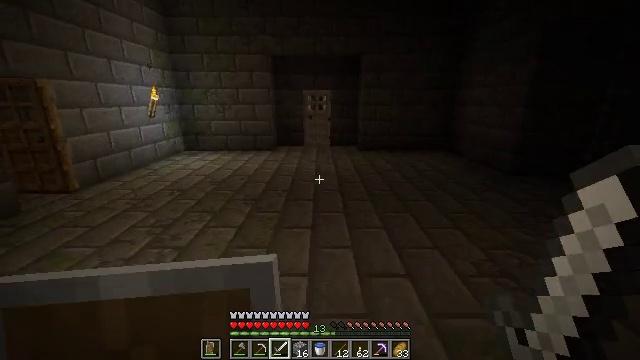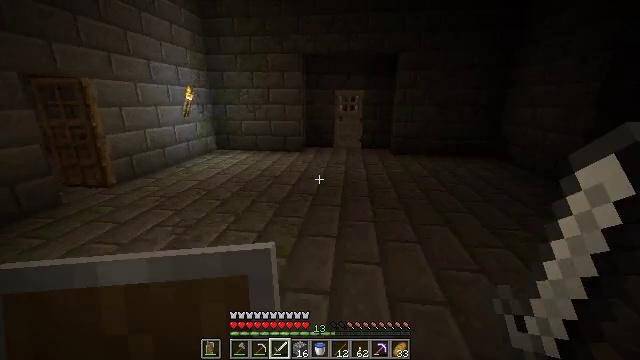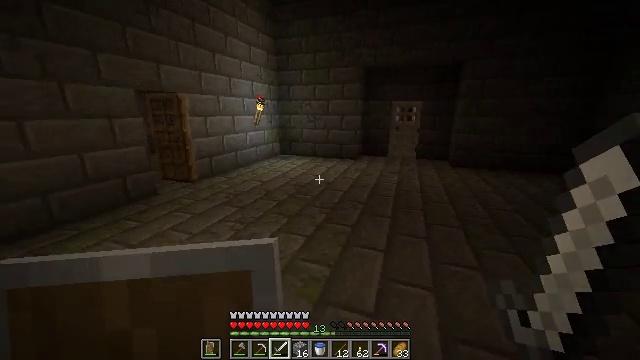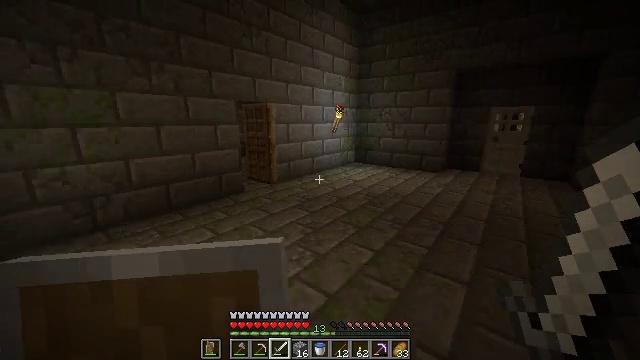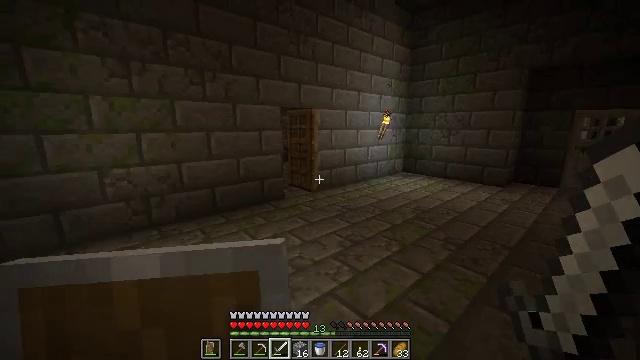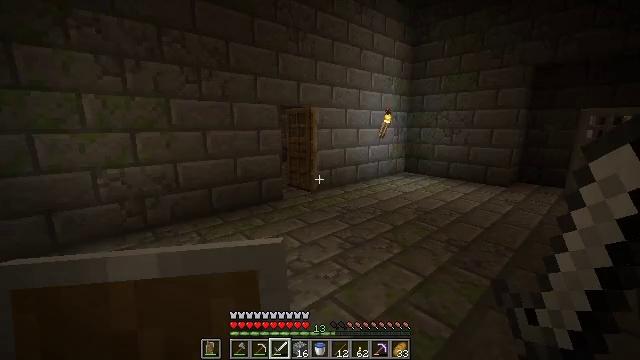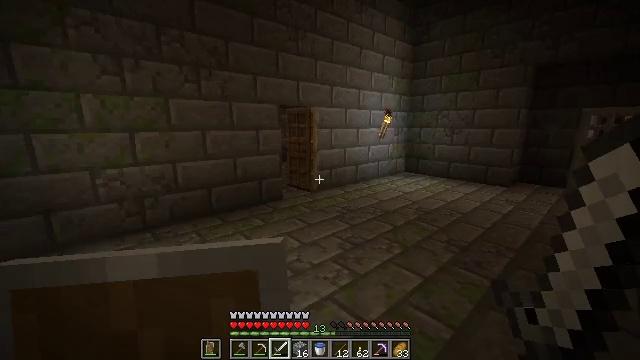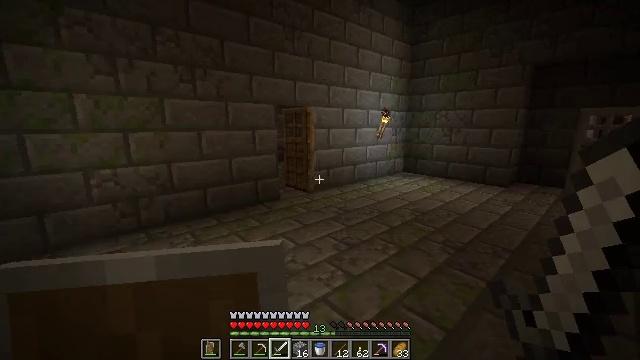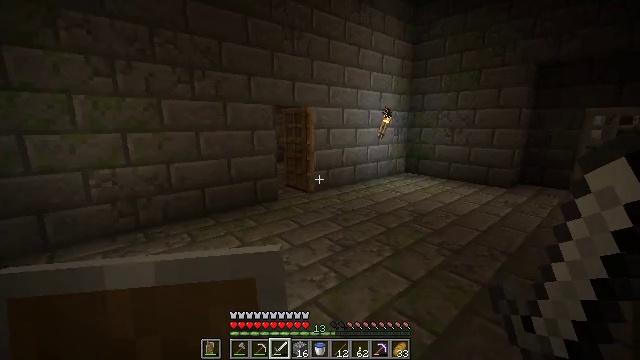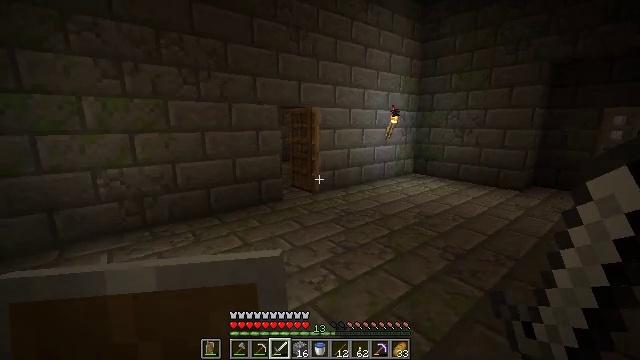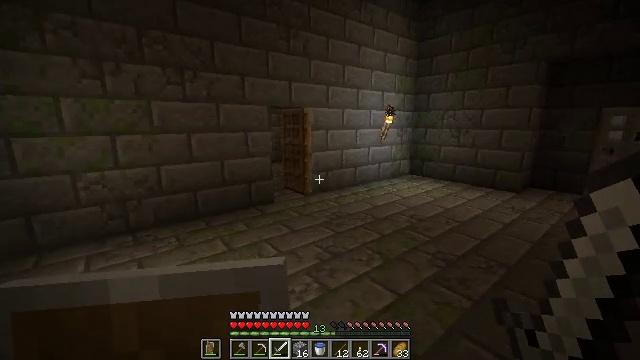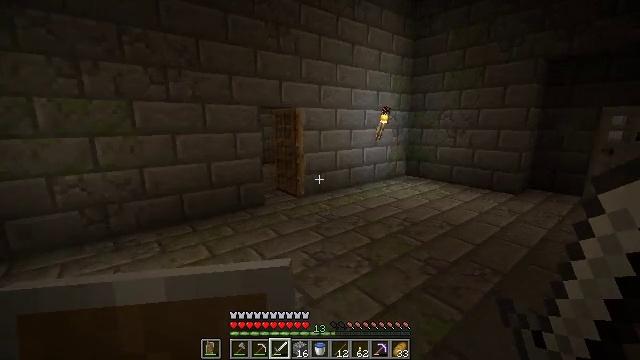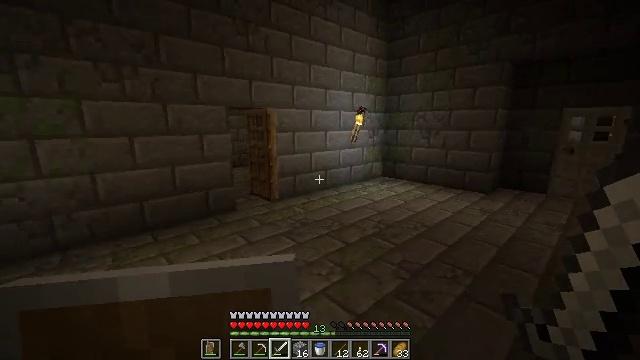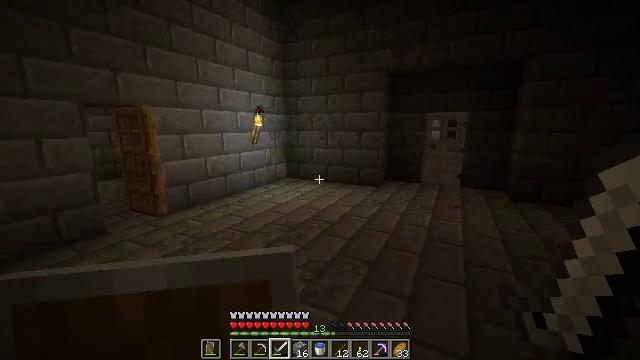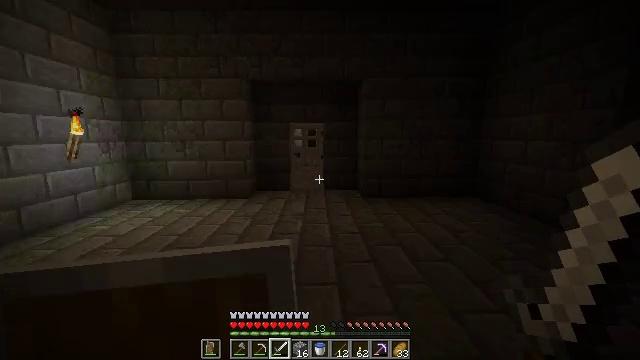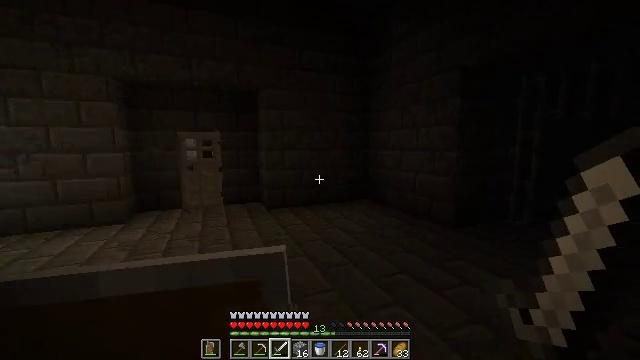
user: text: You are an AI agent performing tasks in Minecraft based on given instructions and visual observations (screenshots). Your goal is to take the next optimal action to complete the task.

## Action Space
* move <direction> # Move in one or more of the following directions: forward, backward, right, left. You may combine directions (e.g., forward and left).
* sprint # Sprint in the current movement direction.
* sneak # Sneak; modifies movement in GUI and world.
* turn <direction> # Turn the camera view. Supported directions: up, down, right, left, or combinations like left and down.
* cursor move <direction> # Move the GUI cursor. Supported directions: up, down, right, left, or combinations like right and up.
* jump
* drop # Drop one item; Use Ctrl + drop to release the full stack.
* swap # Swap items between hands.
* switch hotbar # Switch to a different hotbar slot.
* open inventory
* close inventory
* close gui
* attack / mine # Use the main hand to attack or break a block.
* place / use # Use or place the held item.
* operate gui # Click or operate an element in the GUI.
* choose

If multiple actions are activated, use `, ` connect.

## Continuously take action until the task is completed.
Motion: motion action
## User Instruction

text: Drop stone bricks.
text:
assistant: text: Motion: move forward, turn left
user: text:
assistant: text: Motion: turn left and up
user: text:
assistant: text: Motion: turn left and up
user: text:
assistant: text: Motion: turn left and up
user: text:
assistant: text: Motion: no_op
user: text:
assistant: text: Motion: no_op
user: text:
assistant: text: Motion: move right
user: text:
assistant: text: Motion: move right, turn left
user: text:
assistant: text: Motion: move forward and move right, turn left
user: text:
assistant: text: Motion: move forward and move right
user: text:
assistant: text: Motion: move forward and move right
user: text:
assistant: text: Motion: move forward and move right, turn right
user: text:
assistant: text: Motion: move forward and move right, turn right
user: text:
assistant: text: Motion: move forward, turn right and up
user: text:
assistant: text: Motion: move forward, turn right and up
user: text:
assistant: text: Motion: move forward, turn right
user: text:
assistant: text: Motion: move forward, turn right
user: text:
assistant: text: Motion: move forward, turn right
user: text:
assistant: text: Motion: move forward
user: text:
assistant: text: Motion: move forward
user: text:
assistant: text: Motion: move forward, turn right
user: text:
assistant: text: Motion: move forward, turn right
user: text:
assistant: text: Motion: move forward, turn right
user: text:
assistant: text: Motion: move forward, turn right
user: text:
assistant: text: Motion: move forward, turn right
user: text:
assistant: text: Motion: move forward
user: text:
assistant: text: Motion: move forward
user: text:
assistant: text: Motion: turn left
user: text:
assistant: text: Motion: move left, turn left
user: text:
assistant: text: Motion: move left, turn left